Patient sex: F
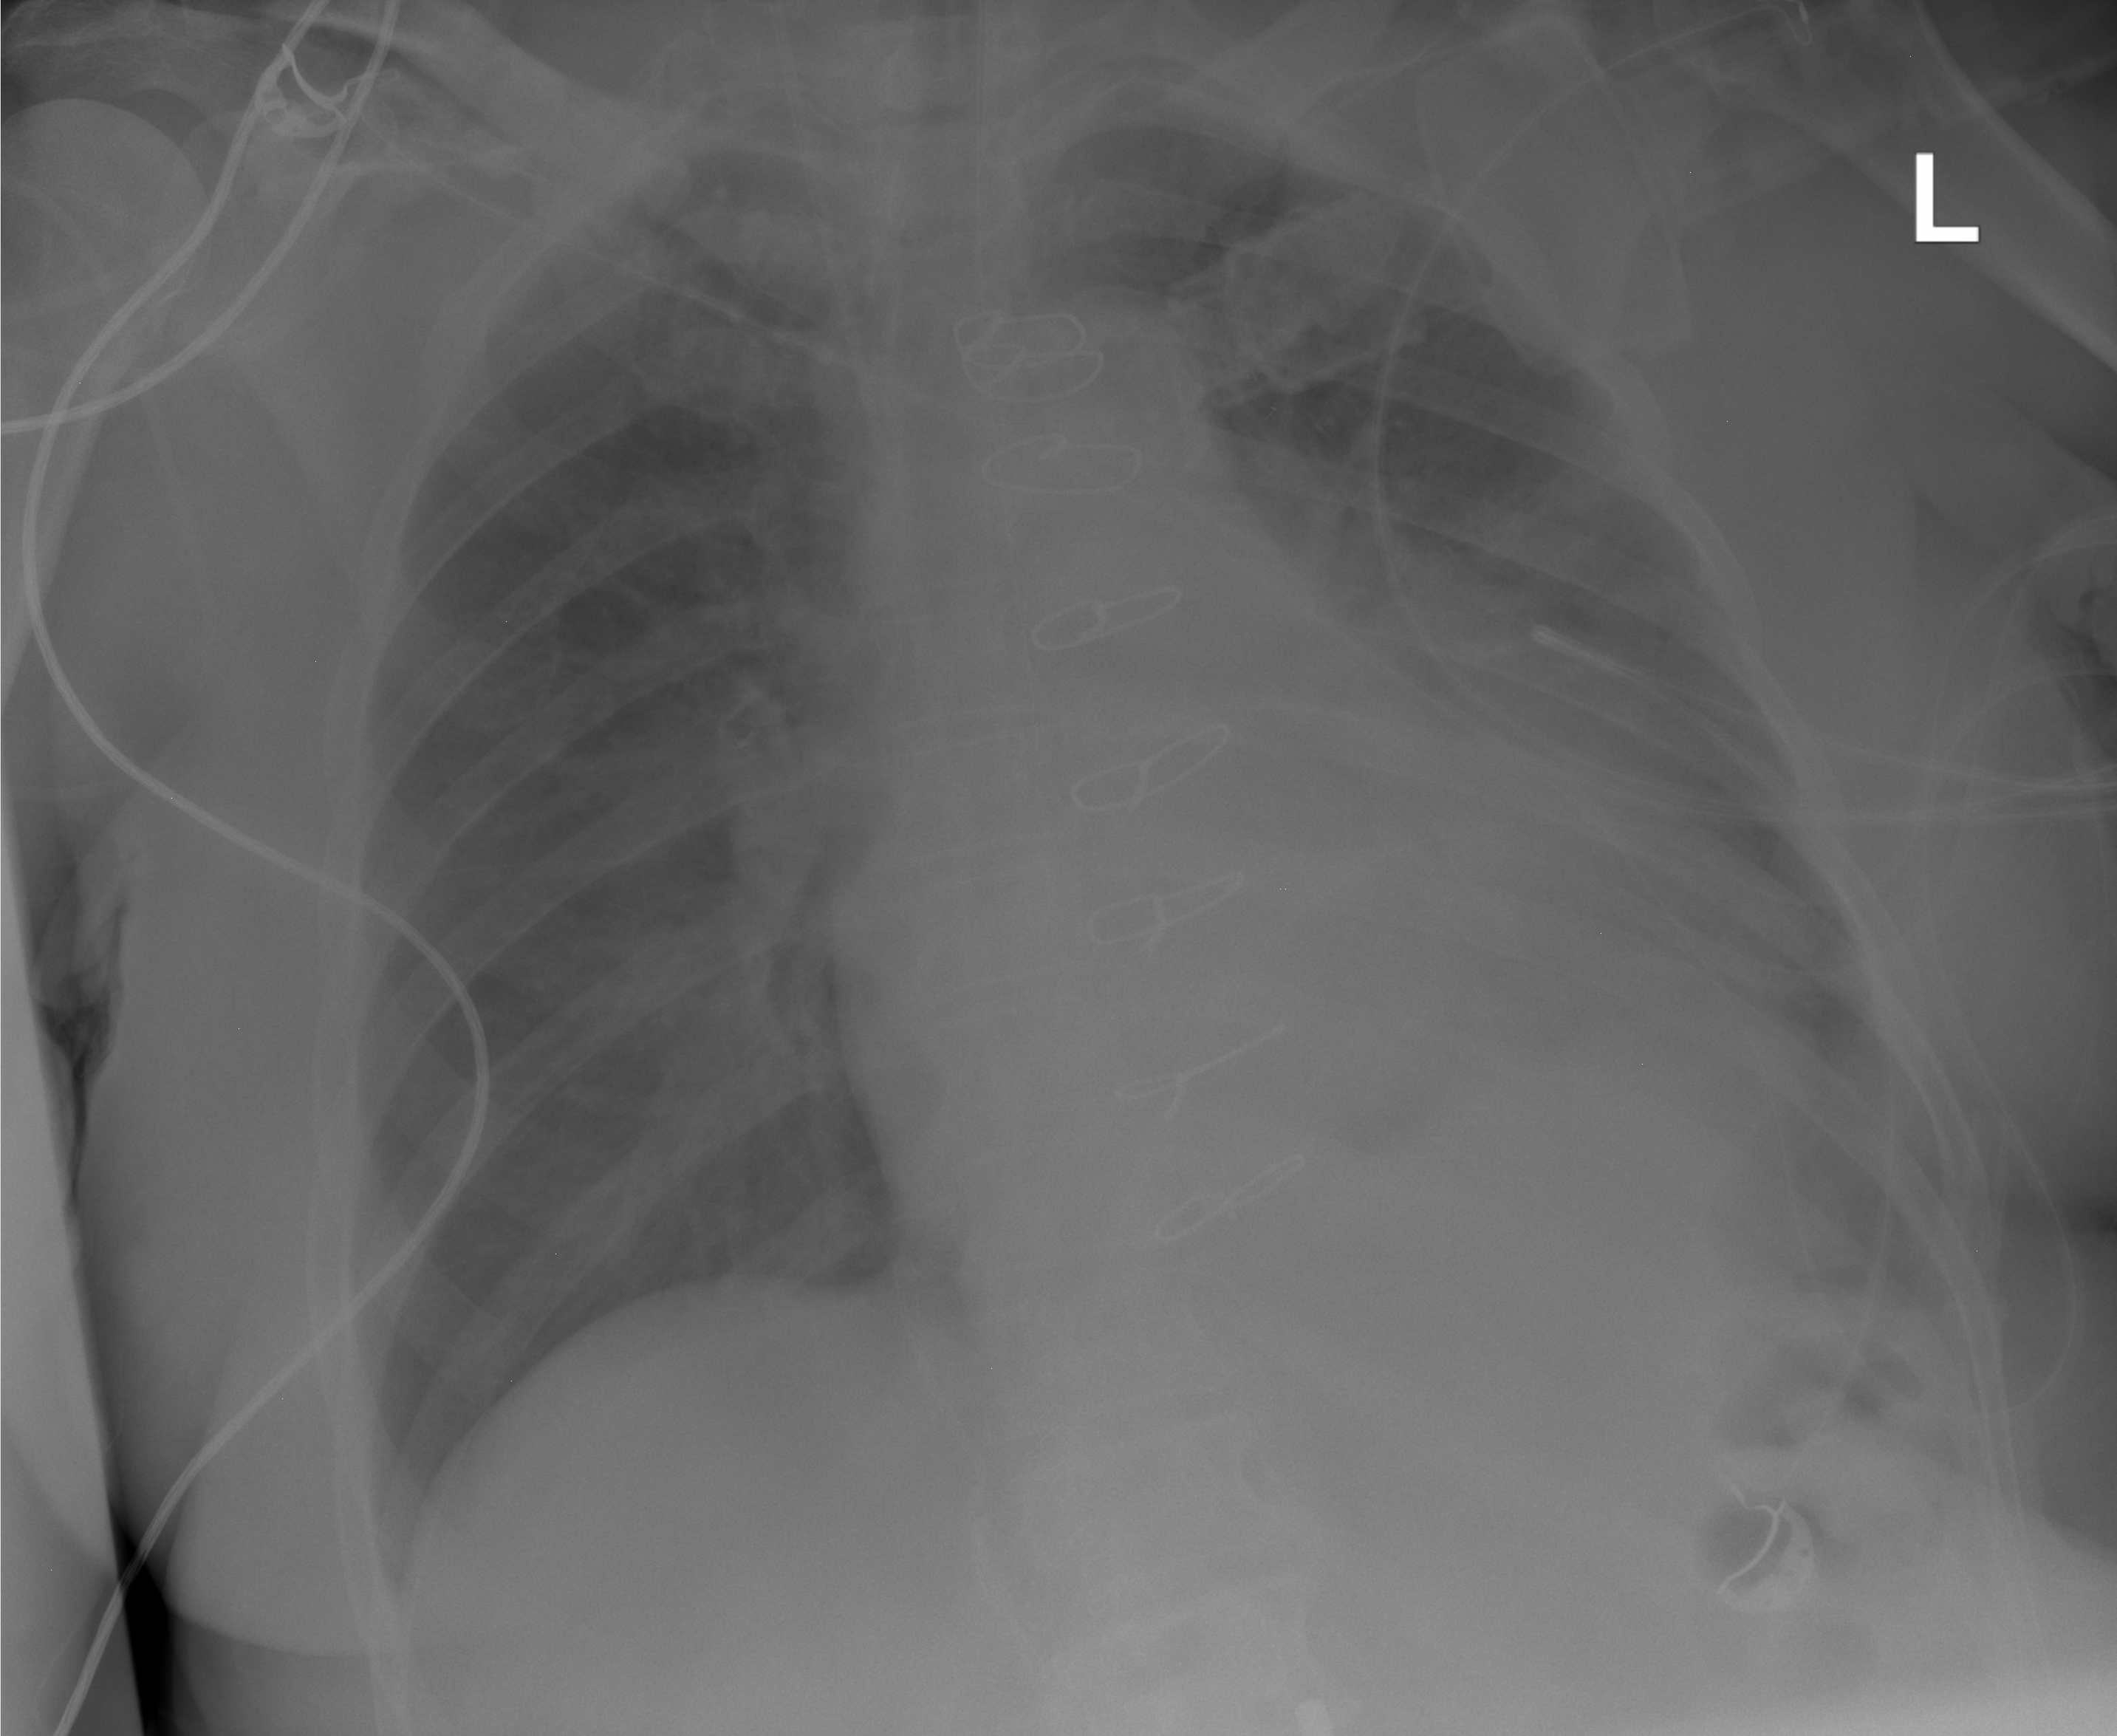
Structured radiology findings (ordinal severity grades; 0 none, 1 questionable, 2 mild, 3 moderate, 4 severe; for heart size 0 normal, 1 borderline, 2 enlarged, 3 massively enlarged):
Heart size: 2
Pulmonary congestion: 0
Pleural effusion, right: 0
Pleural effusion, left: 2
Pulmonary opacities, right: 0
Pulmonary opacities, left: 0
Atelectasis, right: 2
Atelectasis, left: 2